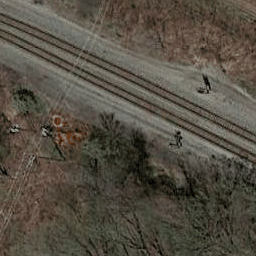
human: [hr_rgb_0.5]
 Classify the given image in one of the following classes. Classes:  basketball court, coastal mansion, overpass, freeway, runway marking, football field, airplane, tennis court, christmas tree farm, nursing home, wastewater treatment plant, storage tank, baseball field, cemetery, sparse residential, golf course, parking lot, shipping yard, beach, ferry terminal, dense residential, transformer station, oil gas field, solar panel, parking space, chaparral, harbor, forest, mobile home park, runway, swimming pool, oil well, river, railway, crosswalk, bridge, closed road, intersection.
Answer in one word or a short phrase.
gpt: railway